Fundus camera: zeiss
Shooting center: fovea
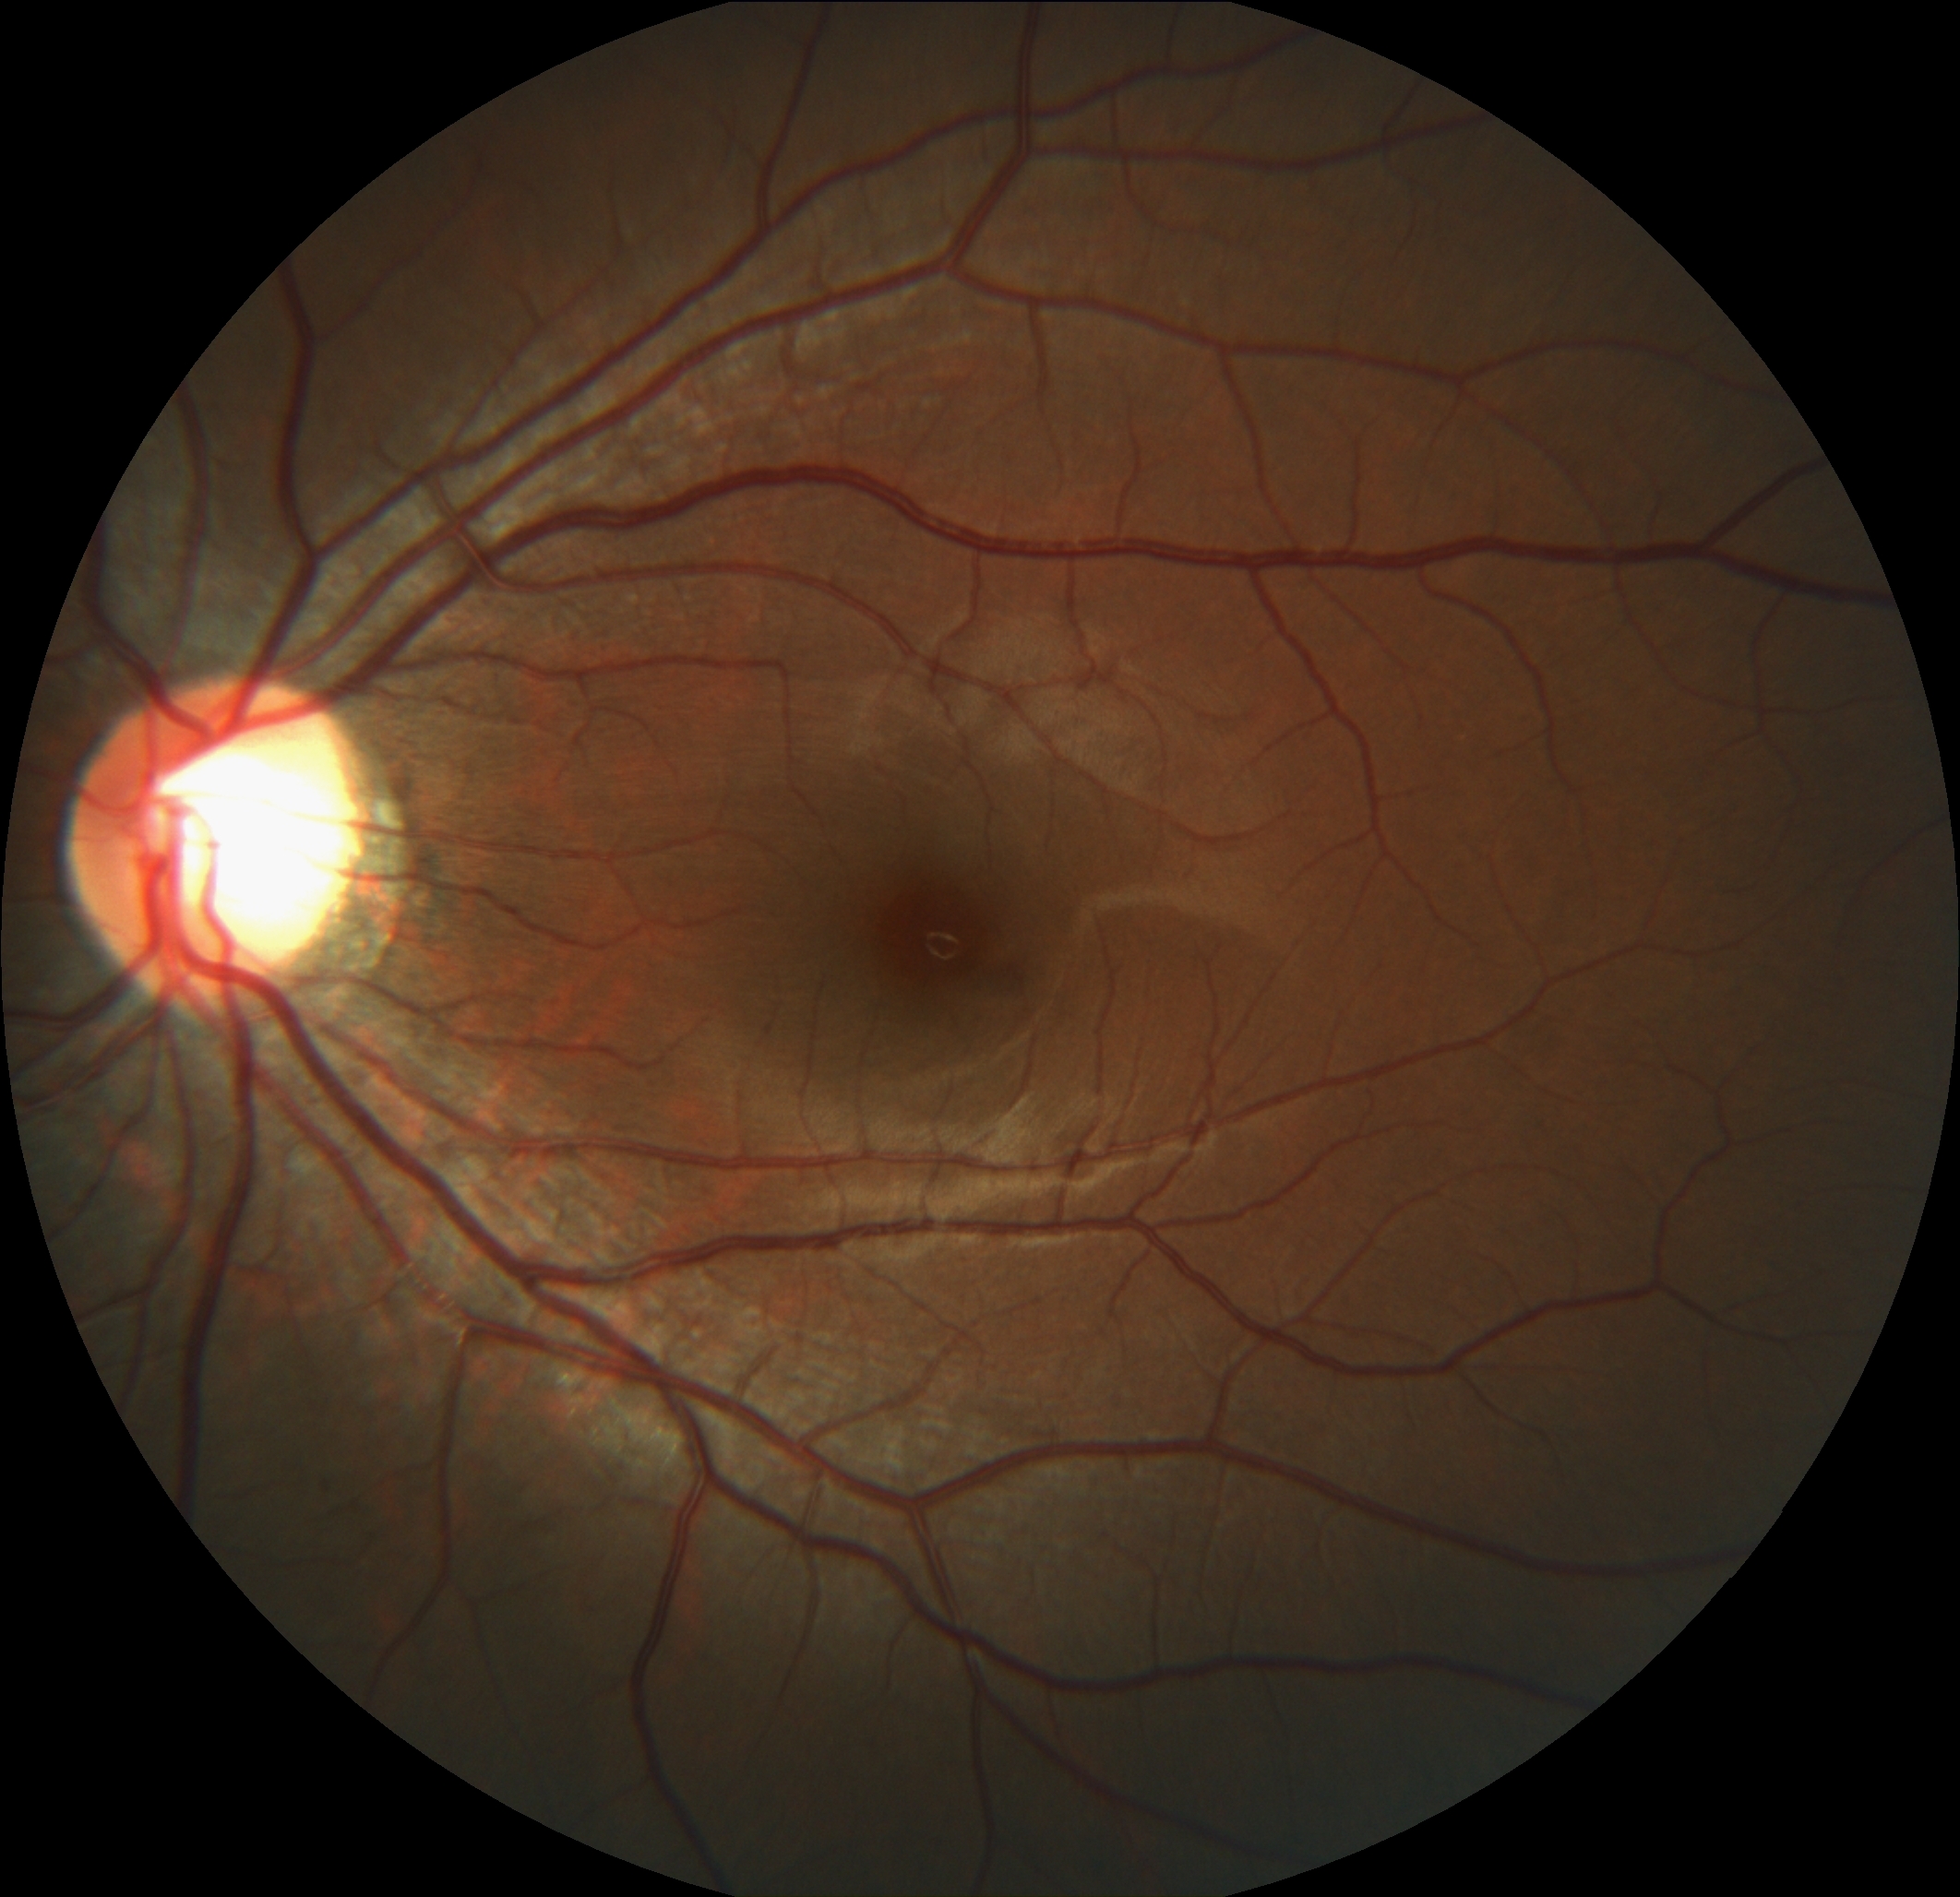
Pathologic myopia: no
Patchy retinal atrophy: present
Retinal detachment: absent